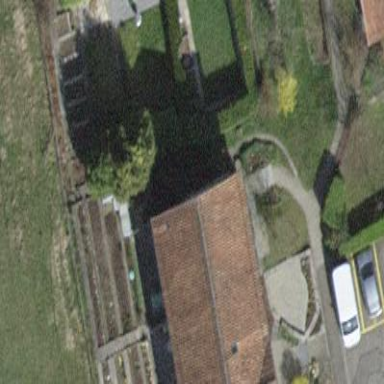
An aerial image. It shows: Simple and straightforward house.